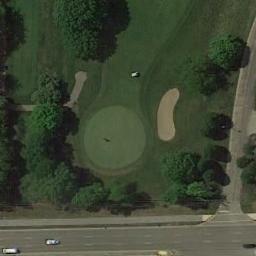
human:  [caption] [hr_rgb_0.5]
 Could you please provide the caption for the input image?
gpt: The golf course has a putting green, A fairway, Some barrier trees and two sandpits and a freeway is next to the golf course .

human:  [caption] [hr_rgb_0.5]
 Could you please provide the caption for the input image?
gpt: There are several bunkers and trees on the large green lawn on the golf course, And there are several cars on the road next to the golf course .

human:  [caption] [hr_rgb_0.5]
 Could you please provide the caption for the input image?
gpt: There are about 5 or 6 golf bunkers here .

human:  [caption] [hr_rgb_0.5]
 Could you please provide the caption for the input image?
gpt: There are several cars on the road next to the golf course .

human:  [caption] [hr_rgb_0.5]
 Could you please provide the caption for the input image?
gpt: There are two bunkers on the golf course near the roads .